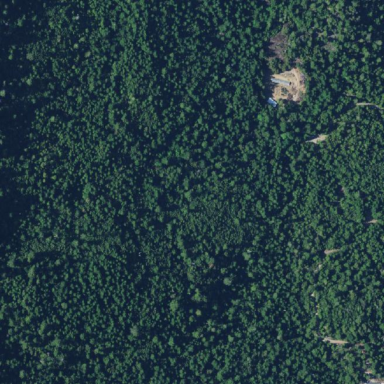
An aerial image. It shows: Forest area.